Question: I am using translation files for translating my xpages application to turkish language.
I have set the application encoding to UTF-8 (xsp.html.page.encoding=utf-8)
Most of my languages is working fine but there is problem with Turkish and Polish
The problem I have is that the labels from the translation file do not display the correct encoding even though I have it set up correctly.
All content that is created on my site display correctly in turkish but not the labels from the translation files.
I have tried setting lang=tr, lang=tr-TR, added UTF-8 meta tags, and changed the property file encoding to UTF-8 but still it is not working,
Here is an example
This is Correct turkish entered into the translation file
'''
FACEBOOK KISILIGINIZ ILE GIRIS YAPIN
'''
This is a sample what the browser outputs
'''
FACEBOOK KYThYLYDYNYZ YLE GYRYTh YAPIN
'''
This is my header settings
'''
<html lang="tr">
<head>
<meta http-equiv="Content-Type" content="text/html; charset=utf-8">
</head>
'''

You can also see a live example of this problem at <URL>
at the bottom of the login screen there is change language link, set it to turkish
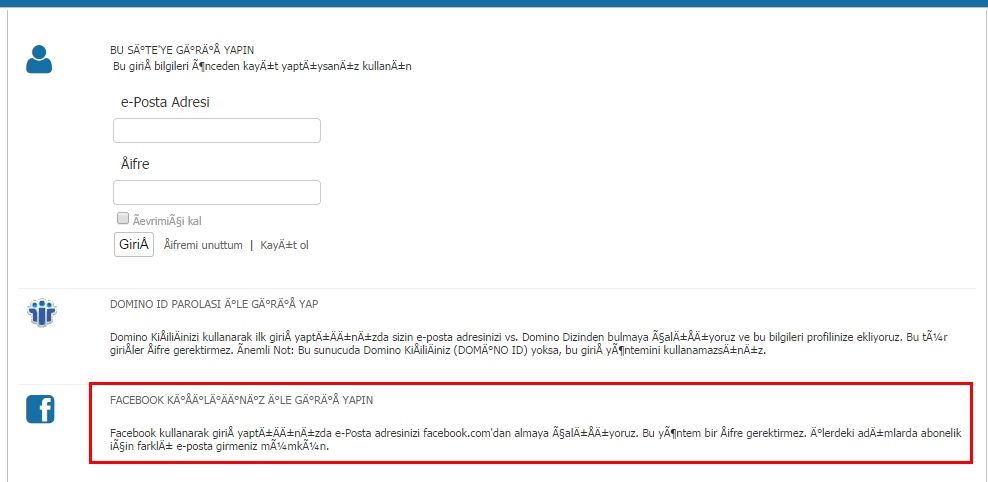
Answer: This is a unicode issue. Designer does not convert those characters to unicode.
You can export '.properties' file, use native2ascii command line utility to convert it to unicode values (\uXXXX format).
Another easy option is using an online native2ascii converter. There are a couple of those I know (e.g. <URL>